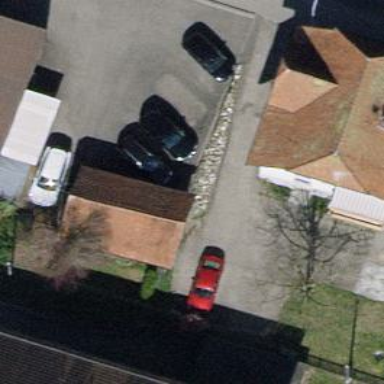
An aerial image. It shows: Shed.